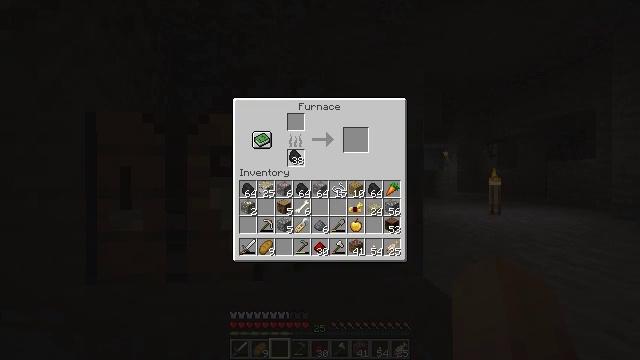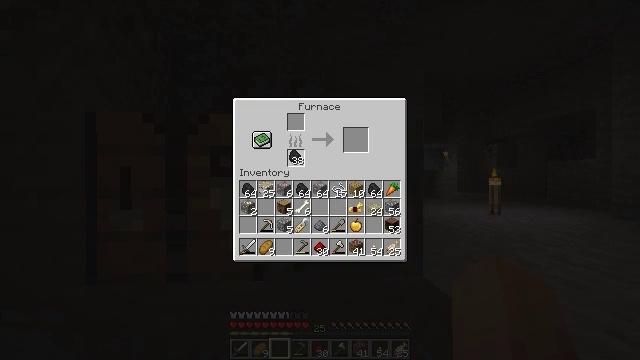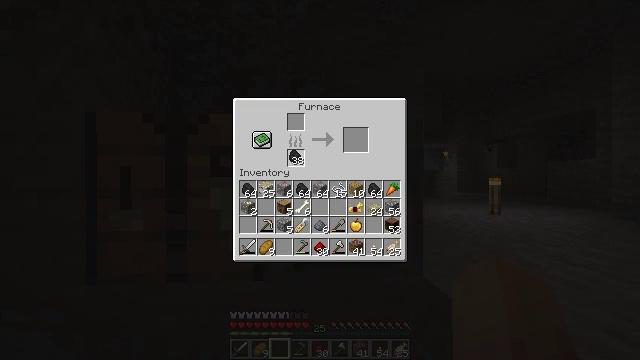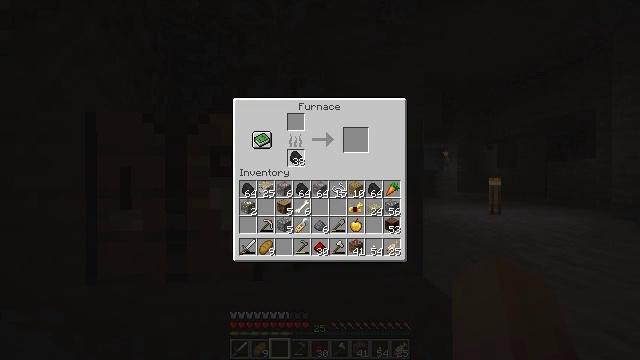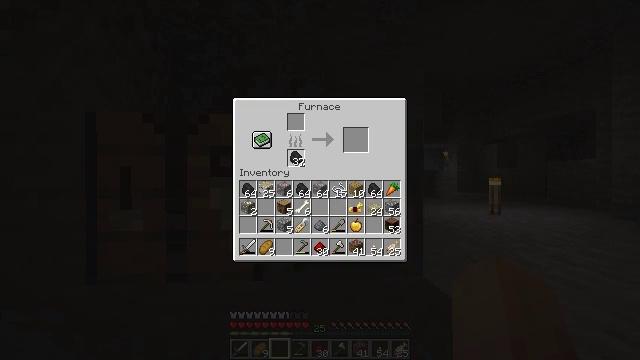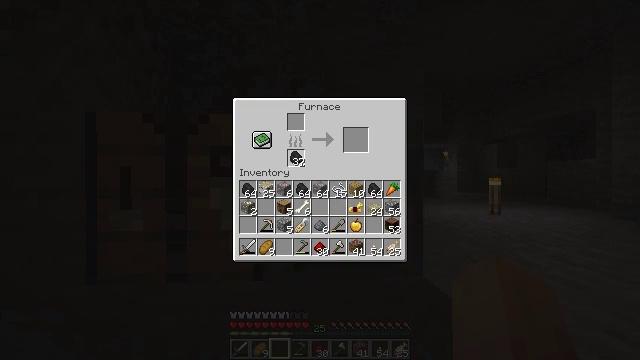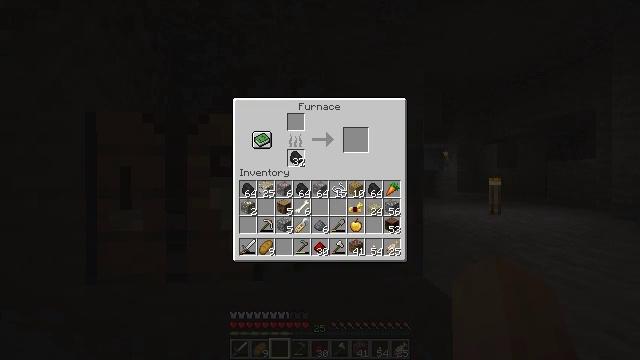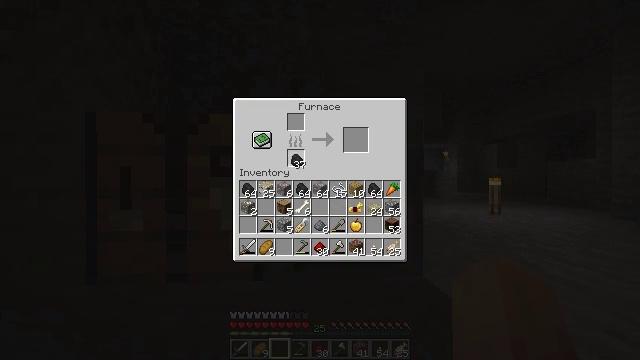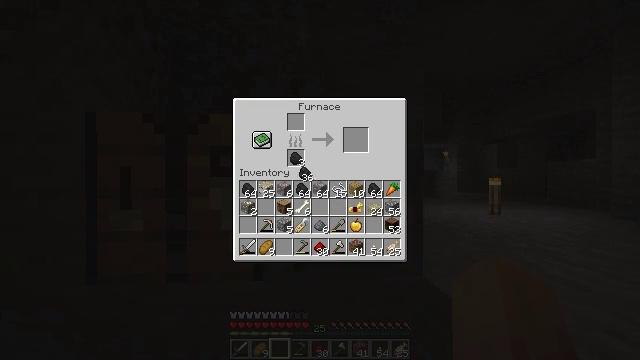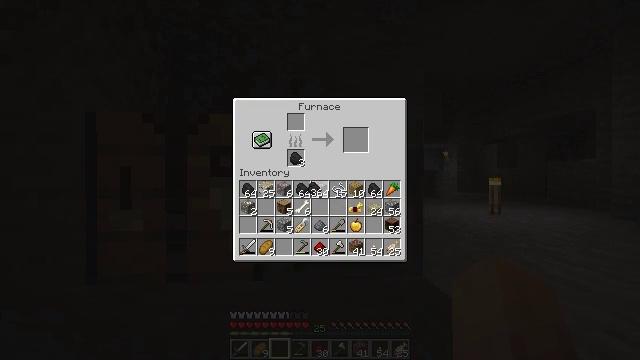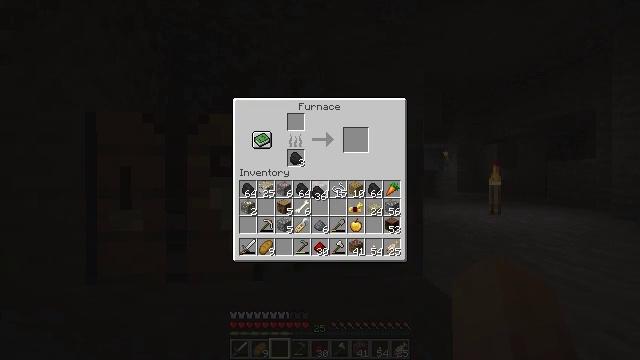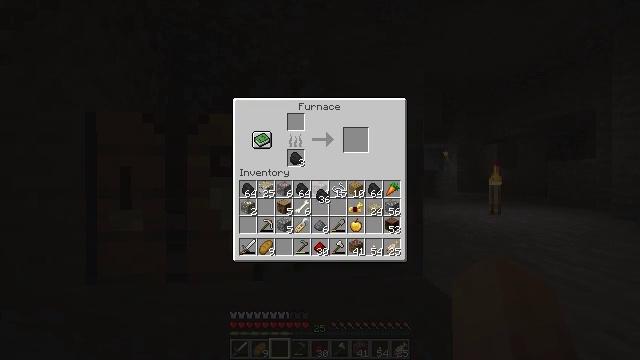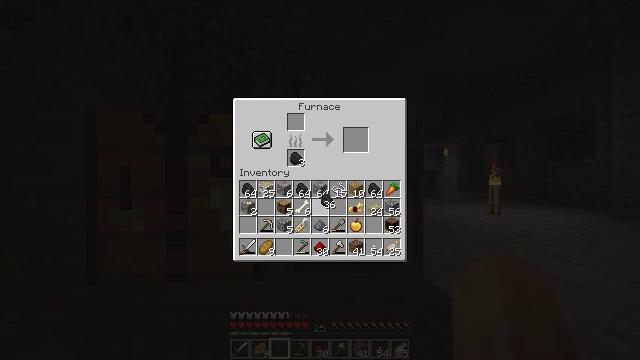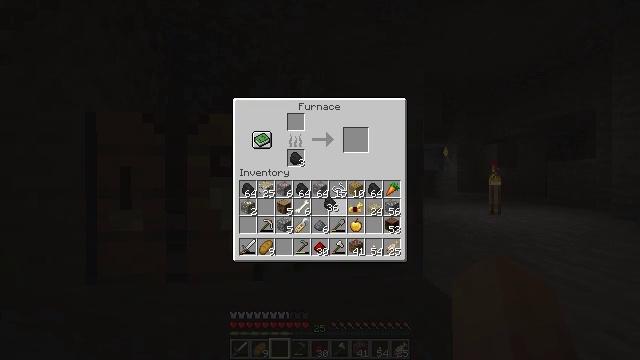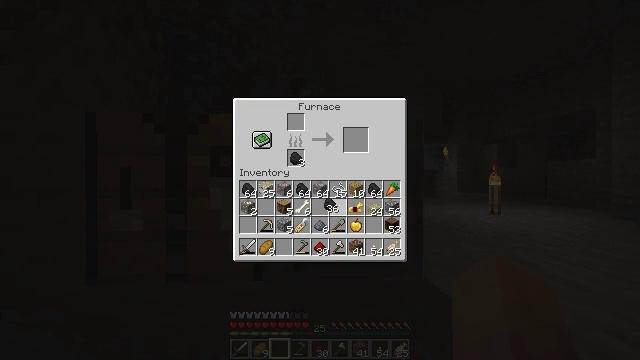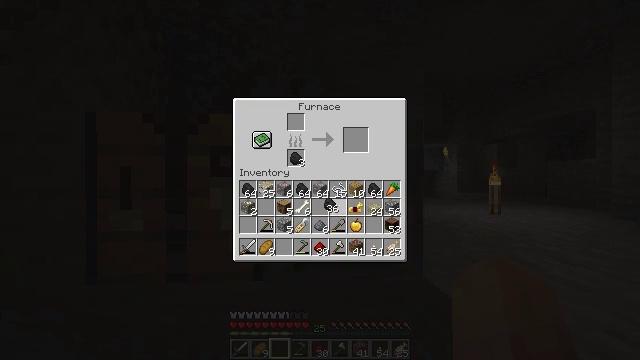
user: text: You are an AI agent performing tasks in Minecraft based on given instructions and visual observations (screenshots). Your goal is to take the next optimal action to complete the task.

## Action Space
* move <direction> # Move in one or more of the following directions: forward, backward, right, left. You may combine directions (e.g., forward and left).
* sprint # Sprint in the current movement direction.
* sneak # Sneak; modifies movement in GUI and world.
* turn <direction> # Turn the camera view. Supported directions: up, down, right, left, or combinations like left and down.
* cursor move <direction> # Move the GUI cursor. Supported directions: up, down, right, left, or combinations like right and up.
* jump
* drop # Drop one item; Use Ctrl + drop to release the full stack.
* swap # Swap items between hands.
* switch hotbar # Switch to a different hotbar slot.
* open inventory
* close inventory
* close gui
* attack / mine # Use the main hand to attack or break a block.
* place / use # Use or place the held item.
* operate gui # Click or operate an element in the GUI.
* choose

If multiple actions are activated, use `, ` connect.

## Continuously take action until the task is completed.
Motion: motion action
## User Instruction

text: Interact with the crafting table to make a coal block.
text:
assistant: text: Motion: choose
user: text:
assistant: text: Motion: choose
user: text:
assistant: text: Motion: choose
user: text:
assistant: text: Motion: no_op
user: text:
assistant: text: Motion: choose
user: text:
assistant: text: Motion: choose
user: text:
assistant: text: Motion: choose
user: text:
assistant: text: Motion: cursor move right and down
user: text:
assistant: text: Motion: cursor move right and down
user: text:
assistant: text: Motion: no_op
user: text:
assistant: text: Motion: no_op
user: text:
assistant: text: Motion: no_op
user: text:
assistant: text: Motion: no_op
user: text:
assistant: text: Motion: no_op
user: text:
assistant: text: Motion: no_op
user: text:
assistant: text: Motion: no_op
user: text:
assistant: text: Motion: no_op
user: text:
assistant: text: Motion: no_op
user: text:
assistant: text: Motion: no_op
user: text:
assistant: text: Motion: no_op
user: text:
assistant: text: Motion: no_op
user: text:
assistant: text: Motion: no_op
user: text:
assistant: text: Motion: no_op
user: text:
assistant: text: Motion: operate gui
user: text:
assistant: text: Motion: operate gui
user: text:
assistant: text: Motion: no_op
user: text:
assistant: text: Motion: no_op
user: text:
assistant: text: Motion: cursor move left
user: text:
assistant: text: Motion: cursor move left and up
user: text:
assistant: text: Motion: cursor move left and up